Question: I am trying to embed a ARKit SceneKit View into a view controller in Xcode 9.2. However, when I do this my scene shows correctly, but I lose the camera view from my camera. It goes to a black background. Any one know why and how I can fix?
'''
import UIKit
import SceneKit
import ARKit
class ViewControllerAR: UIViewController, ARSCNViewDelegate {
@IBOutlet var sceneViewAr: ARSCNView!
override func viewDidLoad() {
super.viewDidLoad()
// Set the view's delegate
sceneViewAr.delegate = self
// Show statistics such as fps and timing information
sceneViewAr.showsStatistics = true
// Create a new scene
let scene = SCNScene(named: "art.scnassets/sodium.scn")!
// Set the scene to the view
sceneViewAr.scene = scene
let mainnode = scene.rootNode.childNode(withName: "mainnode", recursively: true)
mainnode?.runAction(SCNAction.rotateBy(x: 10, y: 0, z: 0, duration: 0))
let orbit = scene.rootNode.childNode(withName: "orbit", recursively: true)
orbit?.runAction(SCNAction.rotateBy(x: 0, y: 2 * 50, z: 0, duration: 100))
if let orbittwo = scene.rootNode.childNode(withName: "orbit2", recursively: true) {
orbittwo.runAction(SCNAction.rotateBy(x: 0, y: -2 * 50, z: 0, duration: 100))
}
if let orbitthree = scene.rootNode.childNode(withName: "orbit3", recursively: true) {
orbitthree.runAction(SCNAction.rotateBy(x: 0, y: 2 * 50, z: 0, duration: 100))
}
// Do any additional setup after loading the view.
}
override func didReceiveMemoryWarning() {
super.didReceiveMemoryWarning()
// Dispose of any resources that can be recreated.
}
/*
// MARK: - Navigation
// In a storyboard-based application, you will often want to do a little preparation before navigation
override func prepare(for segue: UIStoryboardSegue, sender: Any?) {
// Get the new view controller using segue.destinationViewController.
// Pass the selected object to the new view controller.
}
*/
}
'''

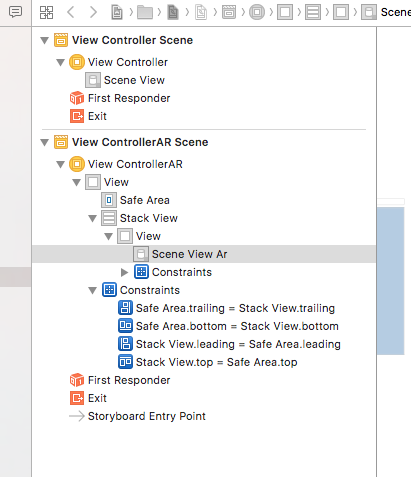
Answer: The issue here is that you haven't configured the ARSession or ARWorldTrackingConfiguration.
Of course I don't have your models etc, but this shows the 'ARView' fine.
Here is what the code should look like:
'''
class ViewController: UIViewController {
@IBOutlet weak var sceneViewAr: ARSCNView?
let configuration = ARWorldTrackingConfiguration()
let augmentedRealitySession = ARSession()
//--------------------
//MARK: View LifeCycle
//--------------------
override func viewDidLoad() {
super.viewDidLoad()
//1. Run The ARSession
augmentedRealitySession.run(configuration, options: [.resetTracking, .removeExistingAnchors])
sceneViewAr?.session = augmentedRealitySession
loadModels()
}
override func didReceiveMemoryWarning() { super.didReceiveMemoryWarning() }
func loadModels(){
// Create a new scene
let scene = SCNScene(named: "art.scnassets/sodium.scn")!
// Set the scene to the view
sceneViewAr?.scene = scene
let mainnode = scene.rootNode.childNode(withName: "mainnode", recursively: true)
mainnode?.runAction(SCNAction.rotateBy(x: 10, y: 0, z: 0, duration: 0))
let orbit = scene.rootNode.childNode(withName: "orbit", recursively: true)
orbit?.runAction(SCNAction.rotateBy(x: 0, y: 2 * 50, z: 0, duration: 100))
if let orbittwo = scene.rootNode.childNode(withName: "orbit2", recursively: true) {
orbittwo.runAction(SCNAction.rotateBy(x: 0, y: -2 * 50, z: 0, duration: 100))
}
if let orbitthree = scene.rootNode.childNode(withName: "orbit3", recursively: true) {
orbitthree.runAction(SCNAction.rotateBy(x: 0, y: 2 * 50, z: 0, duration: 100))
}
}
}
'''
Hope it helps...